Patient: sex F, age 62
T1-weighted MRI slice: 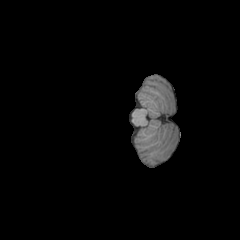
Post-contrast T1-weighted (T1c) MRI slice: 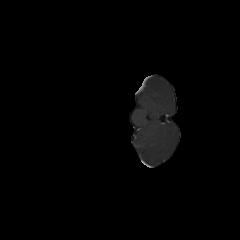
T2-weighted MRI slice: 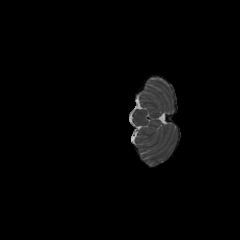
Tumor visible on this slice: no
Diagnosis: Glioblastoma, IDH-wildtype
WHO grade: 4